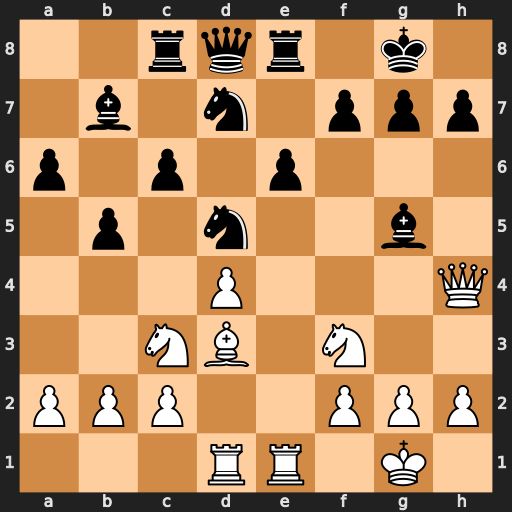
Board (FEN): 2rqr1k1/1b1n1ppp/p1p1p3/1p1n2b1/3P3Q/2NB1N2/PPP2PPP/3RR1K1
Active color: w
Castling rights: -
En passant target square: -
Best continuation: Bxh7+ Kf8 Nxg5